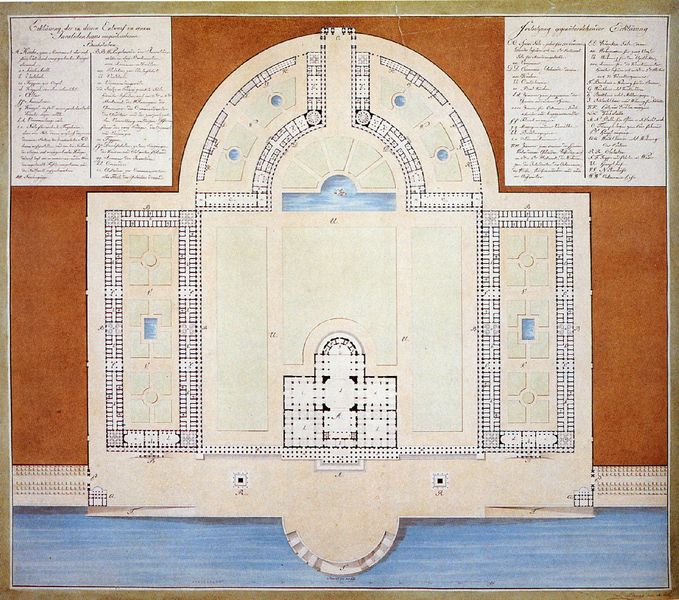
Titel: Grundriss des Invalidenhauses, mit Legende der eingeschriebenen Buchstaben
Künstler: Georg Ludwig Friedrich Laves
Schlagwörter: blau, wasser, fluss, teich, braun, schwarz, säulen, gebäude, park, rasen, rot, schloss, beige, architektur, rahmen, kirche, wege, brunnen, garten, terrasse, schrift, hof, treppen, symmetrie, deutsch, halle, moschee, rechteck, entwurf, pergament, rotbraun, plan, majestätisch, legende, grundriss, aufriss, maßstab, bauzeichnung, bauplan, schirft, church